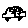
Label: car